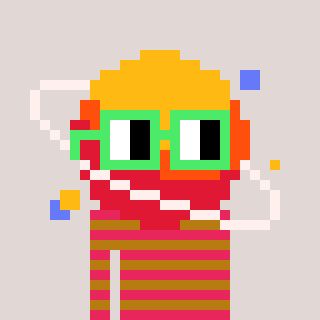
a pixel art character with square light green glasses, a saturn-shaped head and a gold-colored body on a warm background